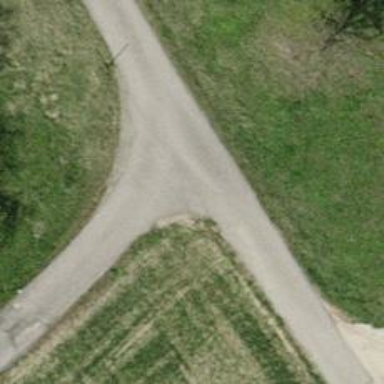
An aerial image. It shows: Paved track road with grade1 track type.